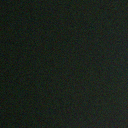
Screen state: off